Question: It took me a long time just to get my 'ActionBar' tab icons in the split 'ActionBar', as well as get the tab indicator color to white. So now all I need to do is to swap the icon with a different color, when it is unselected. The selected icon (and indicator) should remain white. But how? I used the 'Android Action Bar Style Generator' to make much of my tabs, so I'm a little nervous about touching my 'styles.xml' (there's a ton of stuff in there already). I did an older app once where you could use a drawable state selector 'xml', but I was using 'TabHost', which is very depreciated now, so I can't use that anymore. But if you know of a simple way to use either a drawables file or something in my 'styles.xml', or maybe a click listener? I don't know, but I would love to learn. Basically the unselected icons should be light blue.
I'm also using swipe tabs with 'ViewPager', so when I swipe, the icons unselected and selected should be their right colors.
Turns out I had to add code to my 'onTabSelected()' and 'onTabUnselected()', then it worked like magic:
'''
@Override
public void onTabSelected(ActionBar.Tab tab,
android.support.v4.app.FragmentTransaction fragmentTransaction) {
// When the given tab is selected, switch to the corresponding page in the ViewPager.
pager.setCurrentItem(tab.getPosition());
if (tab.getPosition() == PHOTO_TAB)
photo.setIcon(R.drawable.ab_camera);
else if (tab.getPosition() == VIDEO_TAB)
video.setIcon(R.drawable.ab_video);
else if (tab.getPosition() == AUDIO_TAB)
audio.setIcon(R.drawable.ab_microphone);
else if (tab.getPosition() == TEXT_TAB)
text.setIcon(R.drawable.ab_write);
}
@Override
public void onTabUnselected(ActionBar.Tab tab,
android.support.v4.app.FragmentTransaction fragmentTransaction) {
photo.setIcon(R.drawable.ab_camera_unselected);
video.setIcon(R.drawable.ab_video_unselected);
audio.setIcon(R.drawable.ab_sounds_unselected);
text.setIcon(R.drawable.ab_write_unselected);
}
'''

'''
package org.azurespot.cutecollection;
import android.graphics.Color;
import android.graphics.drawable.ColorDrawable;
import android.os.Bundle;
import android.support.v4.app.Fragment;
import android.support.v4.app.FragmentManager;
import android.support.v4.app.FragmentPagerAdapter;
import android.support.v4.view.ViewPager;
import android.support.v7.app.ActionBar;
import android.support.v7.app.ActionBar.Tab;
import android.support.v7.app.ActionBar.TabListener;
import android.support.v7.app.ActionBarActivity;
import android.view.MenuItem;
import org.azurespot.R;
/**
* Created by mizu on 1/26/15.
*/
public class CuteCollection extends ActionBarActivity implements TabListener{
private static final int PHOTO_TAB = 0;
private static final int VIDEO_TAB = 1;
private static final int AUDIO_TAB = 2;
private static final int TEXT_TAB = 3;
PhotoTab photoTab;
TextTab textTab;
VideoTab videoTab;
AudioTab audioTab;
ViewPager pager;
TabsAdapter tabsAdapter = new TabsAdapter(getSupportFragmentManager());
@Override
protected void onCreate(Bundle savedInstanceState) {
super.onCreate(savedInstanceState);
setContentView(R.layout.fragment_cute_collection);
// Instantiate tabs
photoTab = new PhotoTab();
textTab = new TextTab();
videoTab = new VideoTab();
audioTab = new AudioTab();
// Set up the action bar.
final ActionBar actionBar = getSupportActionBar();
getSupportActionBar().setStackedBackgroundDrawable
(new ColorDrawable(Color.parseColor("#7e8287")));
// Specify that we will be displaying tabs in the action bar.
actionBar.setNavigationMode(ActionBar.NAVIGATION_MODE_TABS);
// Shows the up carat near app icon in ActionBar
getSupportActionBar().setDisplayUseLogoEnabled(false);
getSupportActionBar().setDisplayHomeAsUpEnabled(true);
// Initialize the ViewPager and set an adapter
pager = (ViewPager) findViewById(R.id.viewpager);
pager.setAdapter(tabsAdapter);
pager.setOnPageChangeListener(new ViewPager.SimpleOnPageChangeListener() {
@Override
public void onPageSelected(int position) {
// When swiping between different app sections, select the corresponding tab.
// We can also use ActionBar.Tab#select() to do this if we have a reference to the
// Tab.
actionBar.setSelectedNavigationItem(position);
}
});
Tab photo = getSupportActionBar().newTab().setIcon(R.drawable.ab_camera).setTabListener(this);
Tab video = getSupportActionBar().newTab().setIcon(R.drawable.ab_video).setTabListener(this);
Tab audio = getSupportActionBar().newTab().setIcon(R.drawable.ab_microphone).setTabListener(this);
Tab text = getSupportActionBar().newTab().setIcon(R.drawable.ab_write).setTabListener(this);
getSupportActionBar().addTab(photo);
getSupportActionBar().addTab(video);
getSupportActionBar().addTab(audio);
getSupportActionBar().addTab(text);
}
// Next 3 methods are mandatory for interface
@Override
public void onTabSelected(ActionBar.Tab tab, android.support.v4.app.FragmentTransaction fragmentTransaction) {
// When the given tab is selected, switch to the corresponding page in the ViewPager.
pager.setCurrentItem(tab.getPosition());
}
@Override
public void onTabUnselected(ActionBar.Tab tab, android.support.v4.app.FragmentTransaction fragmentTransaction) {
}
@Override
public void onTabReselected(ActionBar.Tab tab, android.support.v4.app.FragmentTransaction fragmentTransaction) {
}
private class TabsAdapter extends FragmentPagerAdapter {
public TabsAdapter(FragmentManager fm) {
super(fm);
}
/**
* @return the number of pages (tabs) to display
*/
@Override
public int getCount() {
return 4;
}
// @Override
// public CharSequence getPageTitle(int position) {
// switch (position) {
// case 0:
// return "Photos";
// case 1:
// return "Videos";
// case 2:
// return "Sounds";
// case 3:
// return "Poems";
// }
//
// return null;
// }
@Override
public Fragment getItem(int position) {
switch(position){
case PHOTO_TAB:
return photoTab;
case VIDEO_TAB :
return videoTab;
case AUDIO_TAB:
return audioTab;
case TEXT_TAB:
return textTab;
default:
return null;
}
}
}
@Override
public boolean onOptionsItemSelected(MenuItem item) {
// Makes the UP caret go back to the previous fragment MakeCuteHome
switch (item.getItemId()) {
case android.R.id.home:
android.app.FragmentManager fm= getFragmentManager();
fm.popBackStack();
finish();
return true;
default:
return super.onOptionsItemSelected(item);
}
}
}
'''
'''
<?xml version="1.0" encoding="utf-8"?>
<resources>
<style name="Theme.Tabs" parent="@style/Theme.AppCompat.Light.DarkActionBar">
<item name="actionBarItemBackground">@drawable/selectable_background_tabs</item>
<item name="popupMenuStyle">@style/PopupMenu.Tabs</item>
<item name="dropDownListViewStyle">@style/DropDownListView.Tabs</item>
<item name="actionBarTabStyle">@style/ActionBarTabStyle.Tabs</item>
<item name="actionDropDownStyle">@style/DropDownNav.Tabs</item>
<item name="actionBarStyle">@style/ActionBar.Solid.Tabs</item>
<item name="actionModeBackground">@drawable/cab_background_top_tabs</item>
<item name="actionModeSplitBackground">@drawable/cab_background_bottom_tabs</item>
<item name="actionModeCloseButtonStyle">@style/ActionButton.CloseMode.Tabs</item>
<!-- Light.DarkActionBar specific -->
<item name="actionBarWidgetTheme">@style/Theme.Tabs.Widget</item>
</style>
<style name="ActionBar.Solid.Tabs" parent="@style/Widget.AppCompat.Light.ActionBar.Solid.Inverse">
<item name="background">@drawable/ab_solid_tabs</item>
<item name="backgroundStacked">@drawable/ab_stacked_solid_tabs</item>
<item name="backgroundSplit">@drawable/ab_bottom_solid_tabs</item>
<item name="progressBarStyle">@style/ProgressBar.Tabs</item>
</style>
<style name="ActionBar.Transparent.Tabs" parent="@style/Widget.AppCompat.ActionBar">
<item name="background">@drawable/ab_transparent_tabs</item>
<item name="progressBarStyle">@style/ProgressBar.Tabs</item>
</style>
<style name="PopupMenu.Tabs" parent="@style/Widget.AppCompat.PopupMenu">
<item name="android:popupBackground">@drawable/menu_dropdown_panel_tabs</item>
</style>
<style name="DropDownListView.Tabs" parent="@style/Widget.AppCompat.ListView.DropDown">
<item name="android:listSelector">@drawable/selectable_background_tabs</item>
</style>
<style name="ActionBarTabStyle.Tabs" parent="@style/Widget.AppCompat.ActionBar.TabView">
<item name="android:background">@drawable/tab_indicator_ab_tabs</item>
</style>
<style name="DropDownNav.Tabs" parent="@style/Widget.AppCompat.Spinner.DropDown.ActionBar">
<item name="android:background">@drawable/spinner_background_ab_tabs</item>
<item name="android:popupBackground">@drawable/menu_dropdown_panel_tabs</item>
<item name="android:dropDownSelector">@drawable/selectable_background_tabs</item>
</style>
<style name="ProgressBar.Tabs" parent="@style/Widget.AppCompat.ProgressBar.Horizontal">
<item name="android:progressDrawable">@drawable/progress_horizontal_tabs</item>
</style>
<style name="ActionButton.CloseMode.Tabs" parent="@style/Widget.AppCompat.ActionButton.CloseMode">
<item name="android:background">@drawable/btn_cab_done_tabs</item>
</style>
<!-- this style is only referenced in a Light.DarkActionBar based theme -->
<style name="Theme.Tabs.Widget" parent="@style/Theme.AppCompat">
<item name="popupMenuStyle">@style/PopupMenu.Tabs</item>
<item name="dropDownListViewStyle">@style/DropDownListView.Tabs</item>
</style>
</resources>
'''
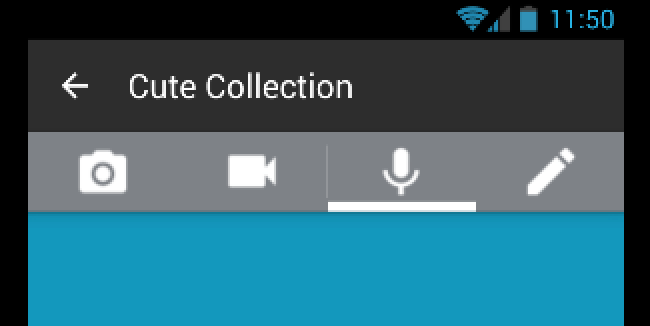
Answer: You can change the icon of a tab by doing the following:
'''
@Override
public void onTabSelected(ActionBar.Tab tab, android.support.v4.app.FragmentTransaction fragmentTransaction) {
// When the given tab is selected, switch to the corresponding page in the ViewPager.
pager.setCurrentItem(tab.getPosition());
//to set tab's icon
tab.setIcon(id_of_the_icon_to_change_to);
//or if you don't have a new icon to change to, change the alpha of the current icon to make tab darker/lighter (0 means fully transparent, and 255 means fully opaque.)
tab.getIcon().setAlpha(255);
}
'''